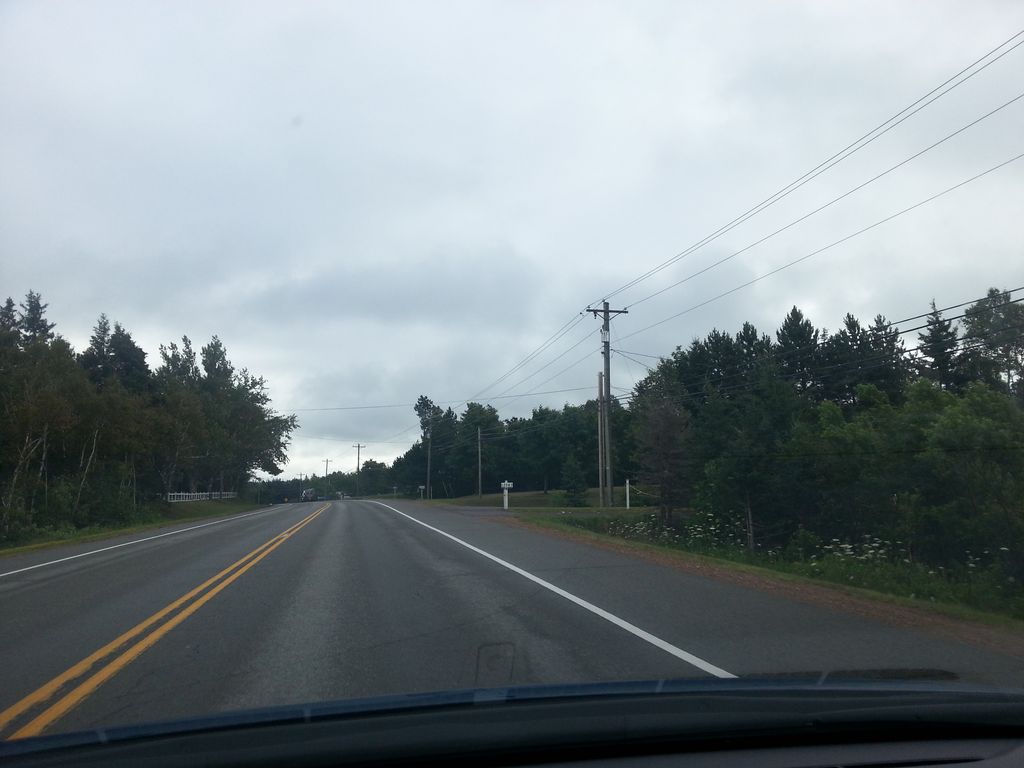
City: charlottetown